Field crop: maize
Growth stage: 2
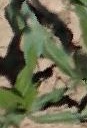
Species: maize